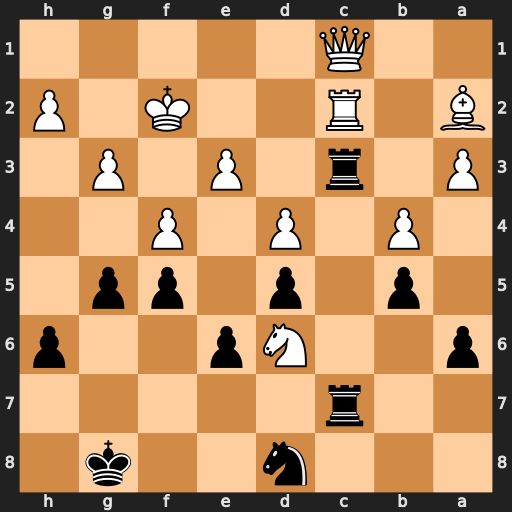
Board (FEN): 3n2k1/2r5/p2Np2p/1p1p1pp1/1P1P1P2/P1r1P1P1/B1R2K1P/2Q5
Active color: b
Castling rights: -
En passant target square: -
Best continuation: Rxc2+ Qxc2 Rxc2+